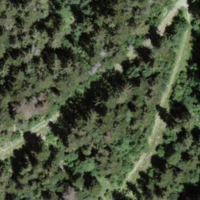
EUNIS habitat code: 43
Species observed at this site:
Picea abies
Tussilago farfara
Fragaria vesca
Abies alba
Arianta arbustorum